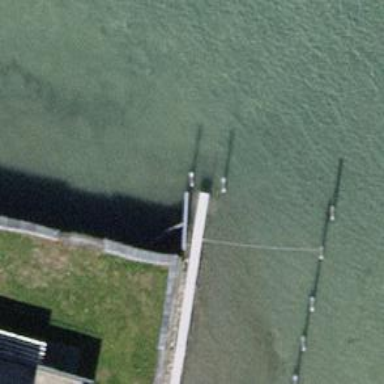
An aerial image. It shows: Man-made pier.